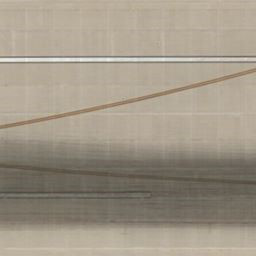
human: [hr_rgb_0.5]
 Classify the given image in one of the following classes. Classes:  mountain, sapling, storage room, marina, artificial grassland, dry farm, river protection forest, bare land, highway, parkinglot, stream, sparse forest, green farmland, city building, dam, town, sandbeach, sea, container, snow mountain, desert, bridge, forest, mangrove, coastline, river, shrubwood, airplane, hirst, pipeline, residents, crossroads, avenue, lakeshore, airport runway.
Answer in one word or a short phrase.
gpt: airport runway